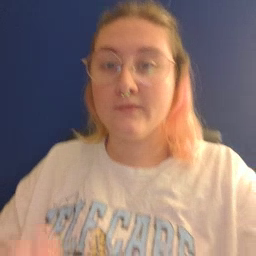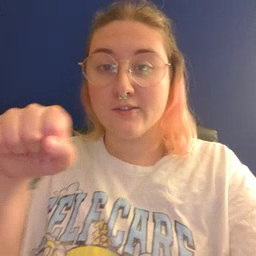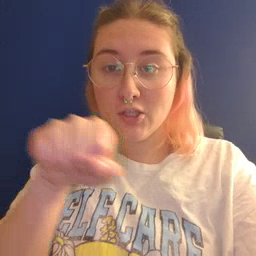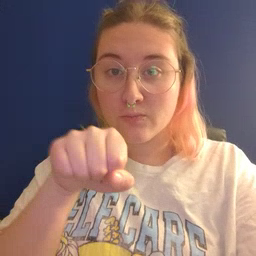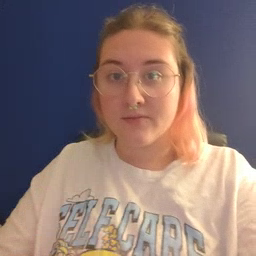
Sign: shoe